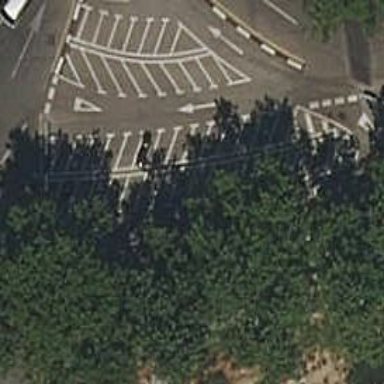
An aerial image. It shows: Motorcycle parking facility.